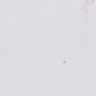
Metastatic tissue present: yes